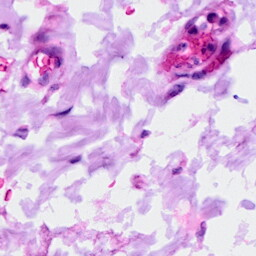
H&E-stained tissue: Ovarian